Interaction volume radius: 5 \u00c5
Interaction volume height: 25 \u00c5
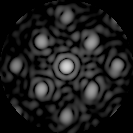
Disorder parameter: 0.3396